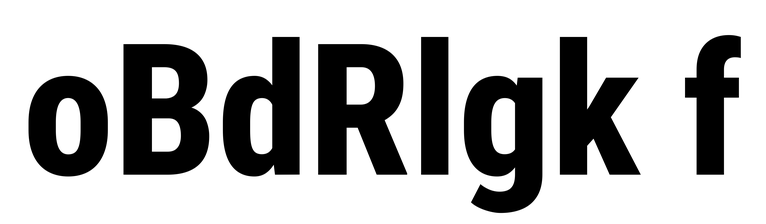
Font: Roboto_Condensed_ExtraBold